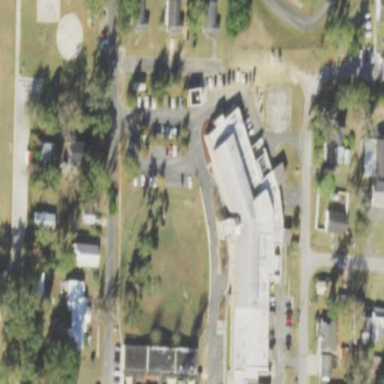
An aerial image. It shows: Healthcare facility identified as hospital.